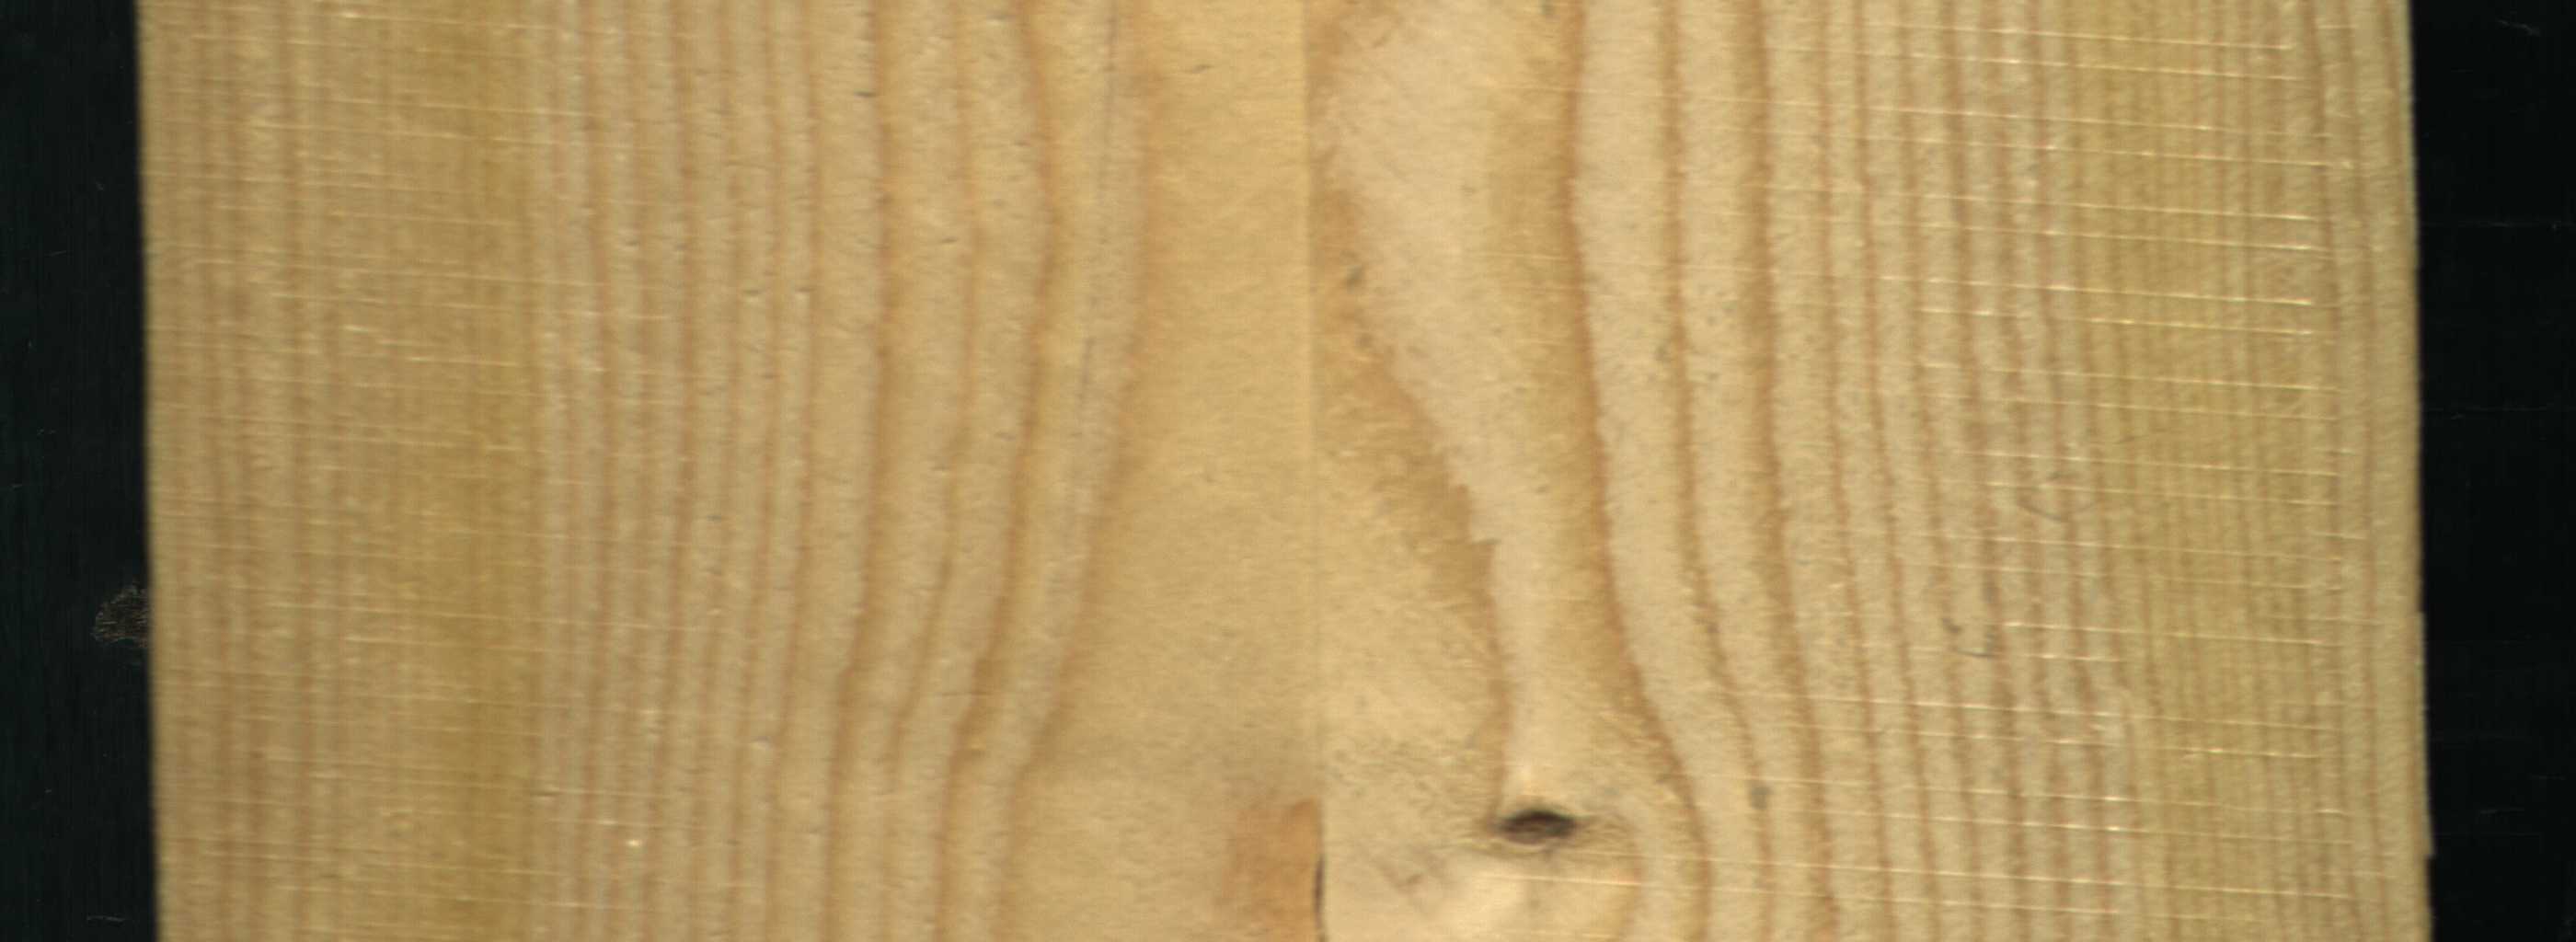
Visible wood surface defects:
Dead_Knot